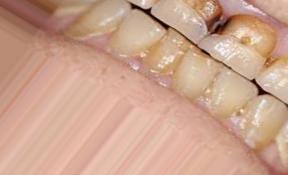
Condition: Tooth Discoloration